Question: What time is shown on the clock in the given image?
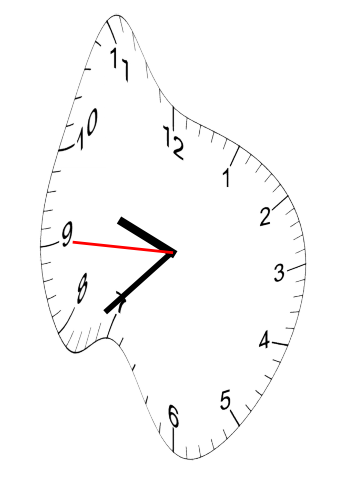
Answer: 09:37:45